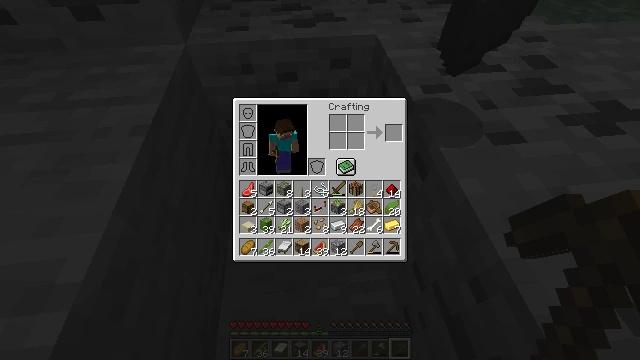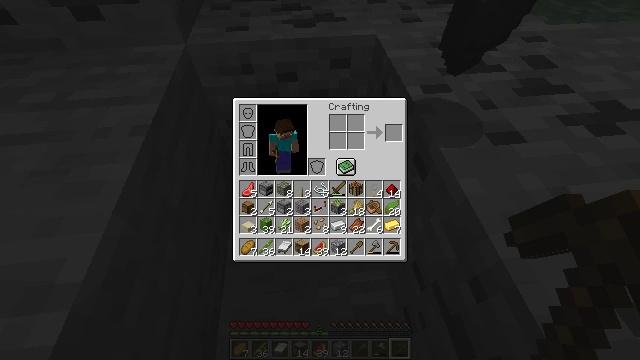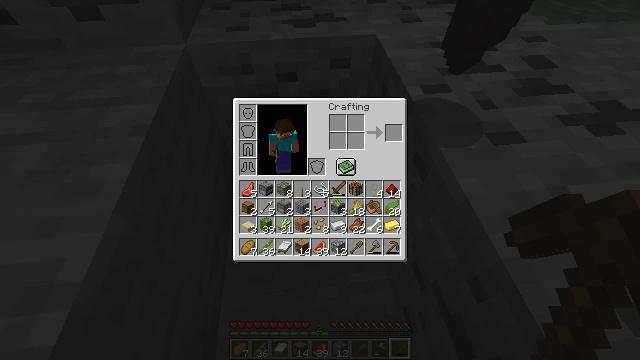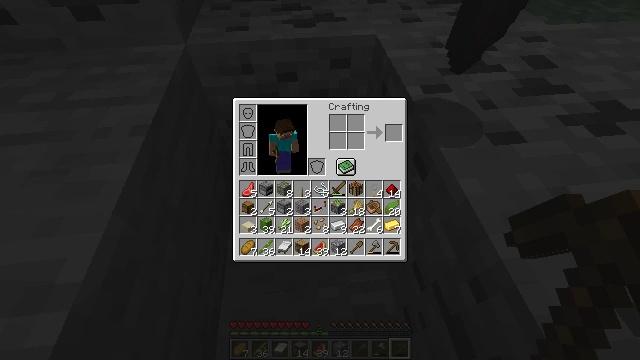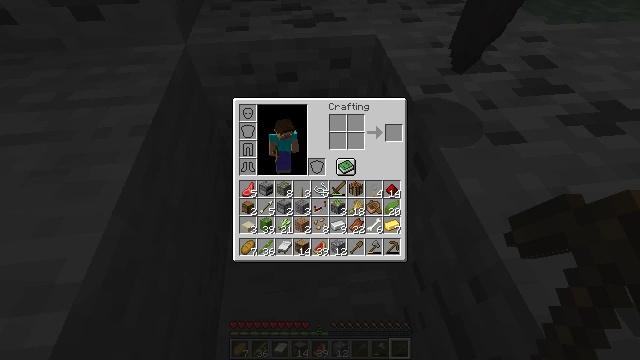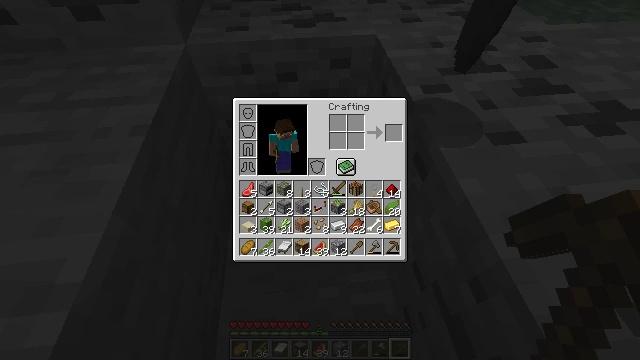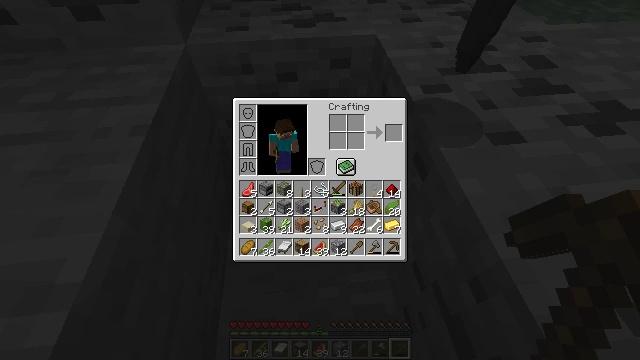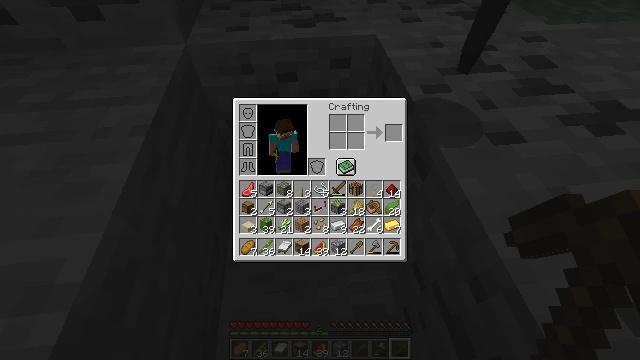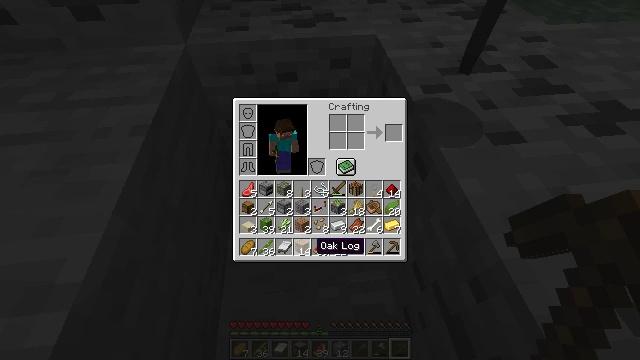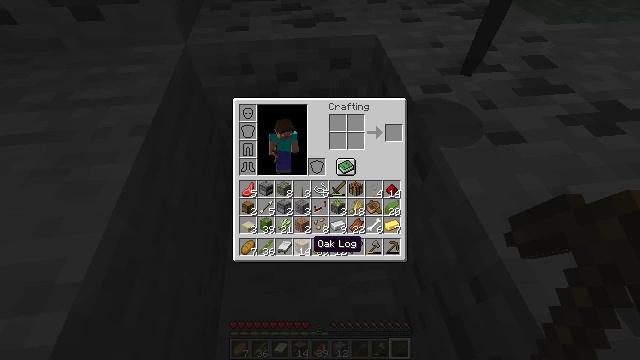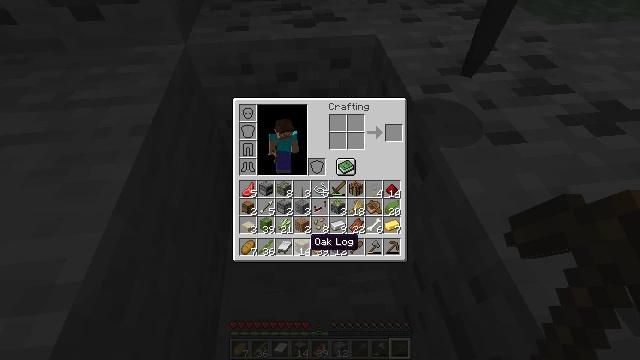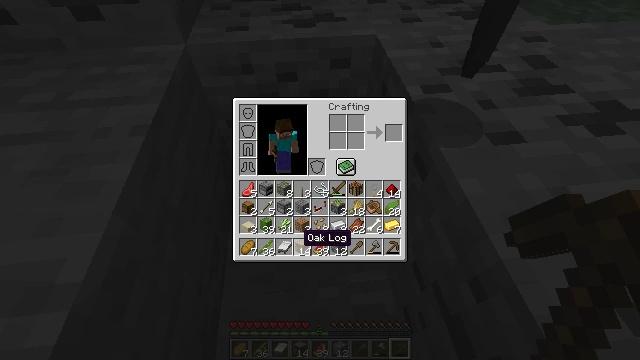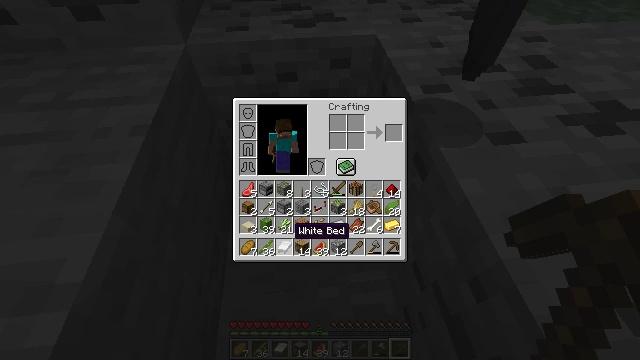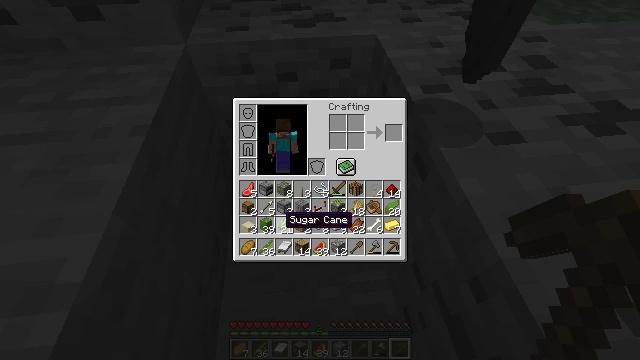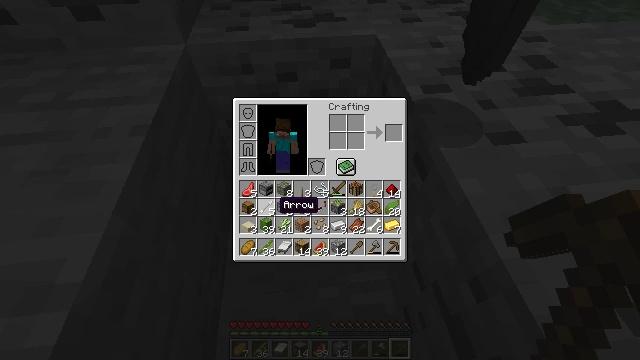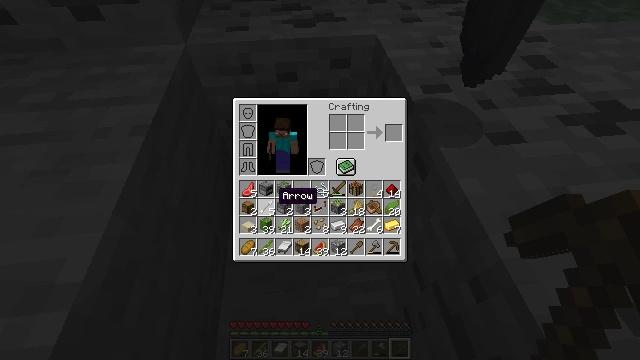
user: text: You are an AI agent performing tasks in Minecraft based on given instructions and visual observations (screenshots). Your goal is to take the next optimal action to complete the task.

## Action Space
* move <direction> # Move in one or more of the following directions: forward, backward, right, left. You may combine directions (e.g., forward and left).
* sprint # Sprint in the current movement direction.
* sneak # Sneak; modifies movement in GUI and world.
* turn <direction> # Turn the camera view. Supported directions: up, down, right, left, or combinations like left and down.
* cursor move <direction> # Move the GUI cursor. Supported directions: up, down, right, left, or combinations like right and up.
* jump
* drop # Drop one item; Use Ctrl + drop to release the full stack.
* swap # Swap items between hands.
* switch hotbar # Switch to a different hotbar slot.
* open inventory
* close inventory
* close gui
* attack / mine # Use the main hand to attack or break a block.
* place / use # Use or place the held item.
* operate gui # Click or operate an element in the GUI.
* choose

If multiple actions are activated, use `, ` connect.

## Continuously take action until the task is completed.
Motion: motion action
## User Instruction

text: Drop an arrow.
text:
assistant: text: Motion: no_op
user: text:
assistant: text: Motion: no_op
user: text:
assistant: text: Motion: no_op
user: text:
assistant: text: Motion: no_op
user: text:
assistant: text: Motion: no_op
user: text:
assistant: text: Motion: no_op
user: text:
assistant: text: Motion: no_op
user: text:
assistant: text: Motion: no_op
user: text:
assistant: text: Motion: no_op
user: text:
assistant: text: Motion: no_op
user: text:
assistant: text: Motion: no_op
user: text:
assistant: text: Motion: cursor move left and up
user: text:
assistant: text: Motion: cursor move left and up
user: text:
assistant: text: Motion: cursor move up
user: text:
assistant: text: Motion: cursor move up
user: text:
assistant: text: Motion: no_op
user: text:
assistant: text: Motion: no_op
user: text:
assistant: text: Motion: no_op
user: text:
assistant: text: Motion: no_op
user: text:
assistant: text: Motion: no_op
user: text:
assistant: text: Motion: no_op
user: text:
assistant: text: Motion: no_op
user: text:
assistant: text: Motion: no_op
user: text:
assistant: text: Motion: no_op
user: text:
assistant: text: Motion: no_op
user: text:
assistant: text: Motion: operate gui
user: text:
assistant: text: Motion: operate gui
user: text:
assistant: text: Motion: cursor move right and up, operate gui
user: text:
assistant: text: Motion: cursor move up
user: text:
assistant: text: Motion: cursor move up